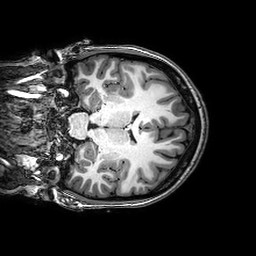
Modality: T1w
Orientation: coronal
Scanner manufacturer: philips
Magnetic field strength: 3 T
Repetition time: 0.008203 s
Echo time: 0.00375 s